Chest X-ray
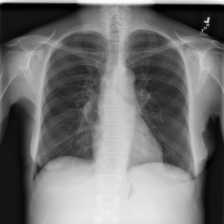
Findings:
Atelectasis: negative
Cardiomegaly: negative
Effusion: negative
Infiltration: positive
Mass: negative
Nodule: positive
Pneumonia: negative
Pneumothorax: negative
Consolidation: negative
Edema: negative
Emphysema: negative
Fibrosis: negative
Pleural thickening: negative
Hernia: negative